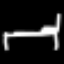
Label: bed